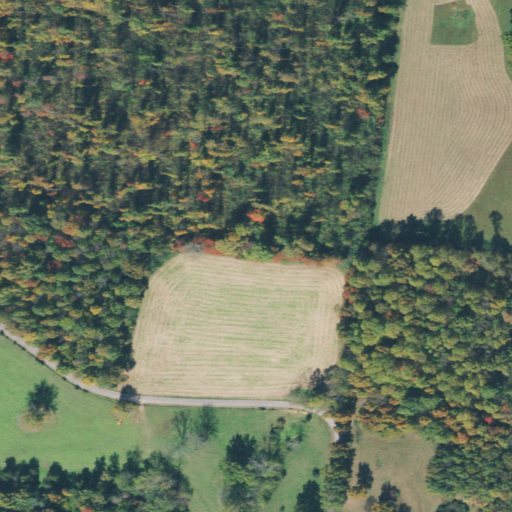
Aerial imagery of mountain in Tennessee named Burks Hill containing deciduous forest, pasture, shrub, open development, evergreen forest, mixed forest, and low intensity development